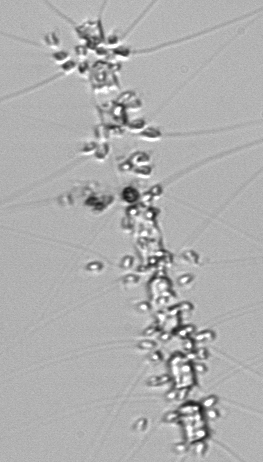
Label: Chaetoceros_didymus_TAG_external_flagellate